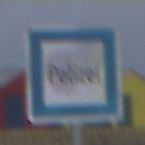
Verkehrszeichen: Polizei
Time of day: SunriseSunset
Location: Outdoor (Beach)
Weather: Overcast
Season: NotSpecified
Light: Natural